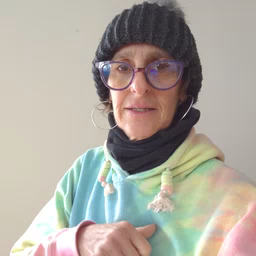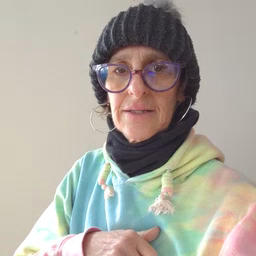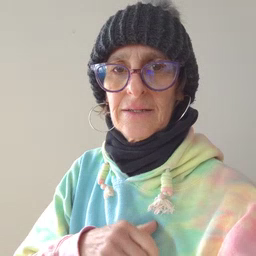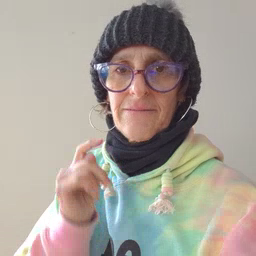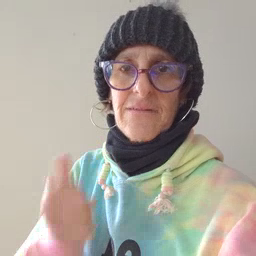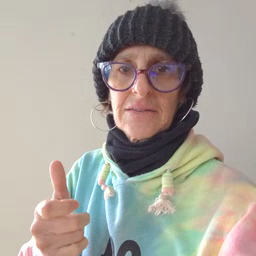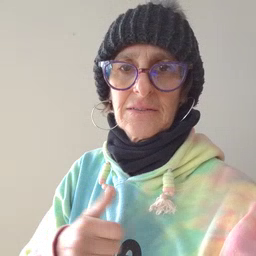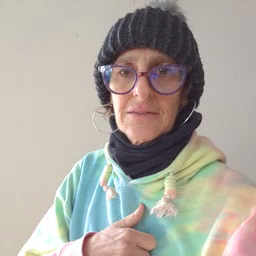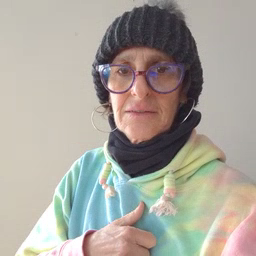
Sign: fast